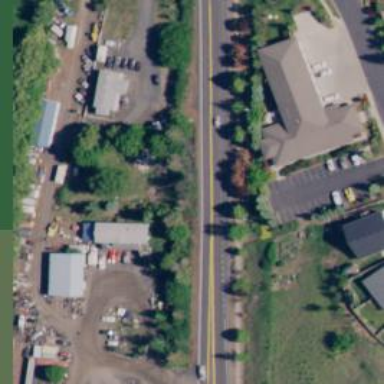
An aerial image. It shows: Asphalt road classified as trunk highway.